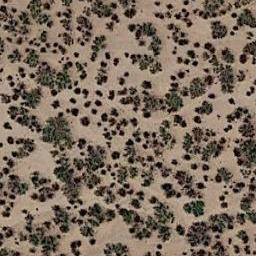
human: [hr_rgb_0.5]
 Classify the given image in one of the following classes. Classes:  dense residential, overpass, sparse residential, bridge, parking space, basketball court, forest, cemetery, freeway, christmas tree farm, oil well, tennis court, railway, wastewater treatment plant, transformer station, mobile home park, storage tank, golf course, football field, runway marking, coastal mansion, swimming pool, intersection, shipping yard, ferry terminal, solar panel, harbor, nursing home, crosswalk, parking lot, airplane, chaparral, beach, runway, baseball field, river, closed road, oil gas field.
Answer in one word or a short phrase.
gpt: chaparral